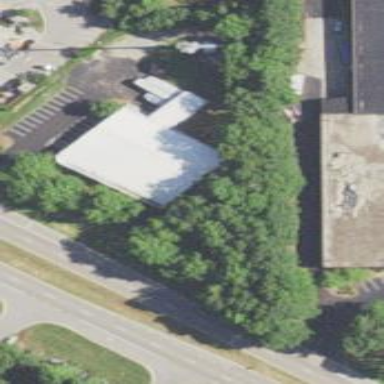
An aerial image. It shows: Commercial building.